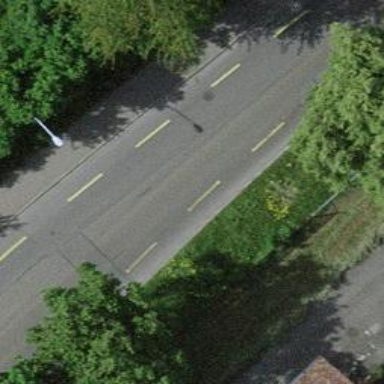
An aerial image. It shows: Secondary road with asphalt surface and designated cycle lane.